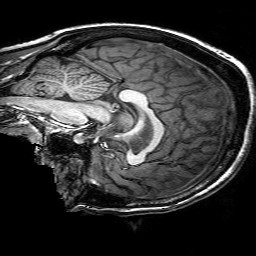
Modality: T1w
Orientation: sagittal
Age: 50
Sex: female